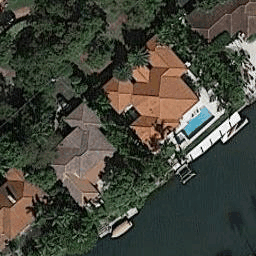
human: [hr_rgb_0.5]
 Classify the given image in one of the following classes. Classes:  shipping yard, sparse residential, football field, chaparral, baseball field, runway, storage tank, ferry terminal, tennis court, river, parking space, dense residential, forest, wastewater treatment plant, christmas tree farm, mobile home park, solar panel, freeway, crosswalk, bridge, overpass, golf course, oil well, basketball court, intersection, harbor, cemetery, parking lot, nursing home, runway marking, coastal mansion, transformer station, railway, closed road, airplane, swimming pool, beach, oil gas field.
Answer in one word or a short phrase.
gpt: coastal mansion